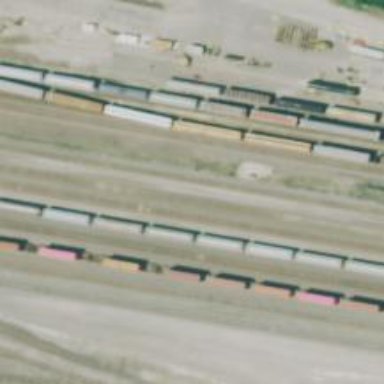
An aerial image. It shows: Railway crossover.